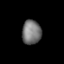
Tissue: lung
Cell type: Fibroblasts
Senescence score: 0.5966
Nuclear area (px): 457
Mean DAPI intensity: 117.284